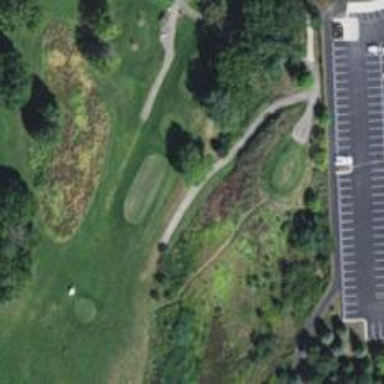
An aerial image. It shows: Path for both road and golf.